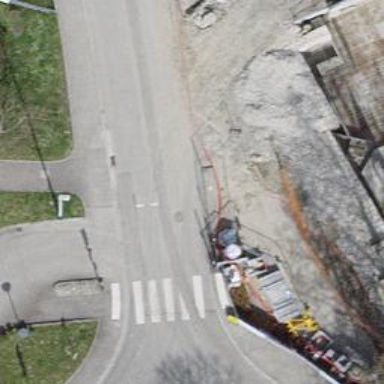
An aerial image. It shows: Road with traffic signals.